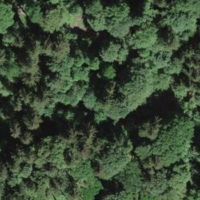
EUNIS habitat code: 44
Species observed at this site:
Petasites albus